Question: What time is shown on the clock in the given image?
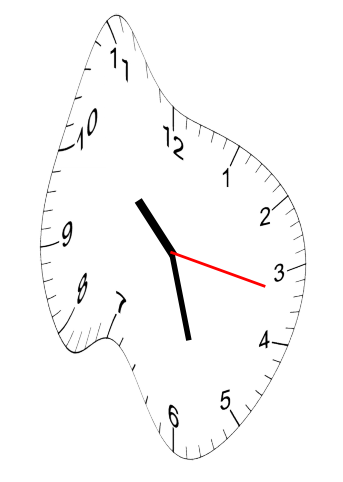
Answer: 10:27:17